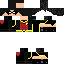
A male human skin with dark skin, wearing brown long hair dressed in a red hoodie and black pants, featuring a closed mouth.